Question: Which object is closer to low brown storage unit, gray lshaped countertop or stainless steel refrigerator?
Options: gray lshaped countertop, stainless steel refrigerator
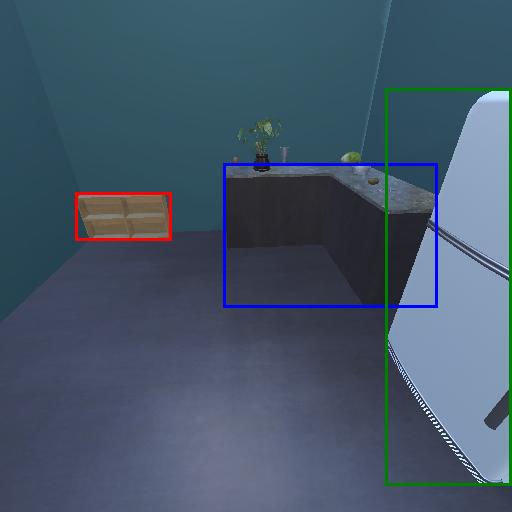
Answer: gray lshaped countertop